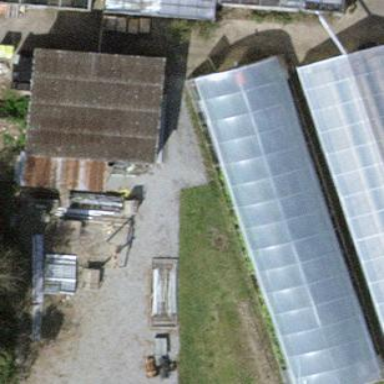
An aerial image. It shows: Greenhouse.